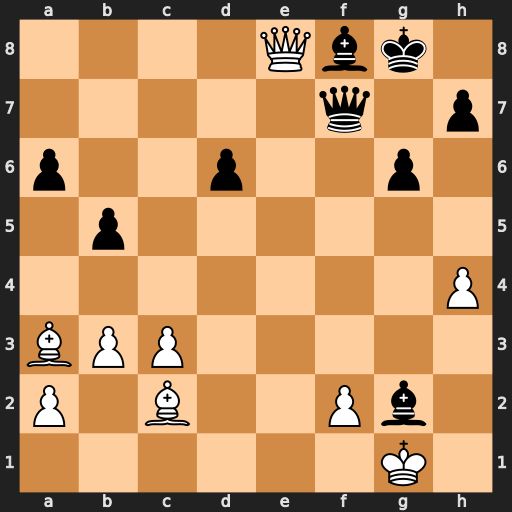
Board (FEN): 4Qbk1/5q1p/p2p2p1/1p6/7P/BPP5/P1B2Pb1/6K1
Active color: w
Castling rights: -
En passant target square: -
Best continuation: Qxf7+ Kxf7 Kxg2